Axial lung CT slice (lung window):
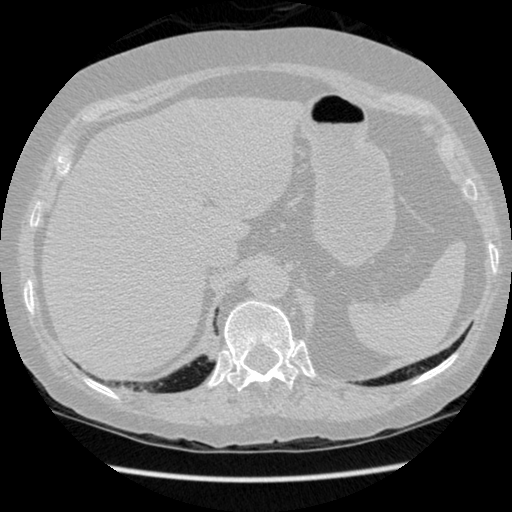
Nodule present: no